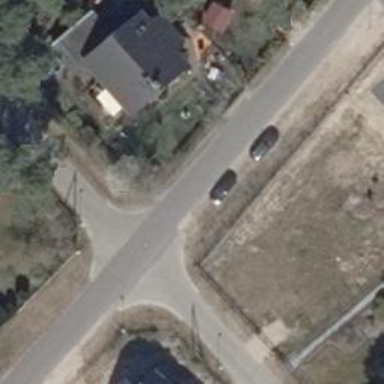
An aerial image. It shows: Residential road.